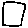
Label: square